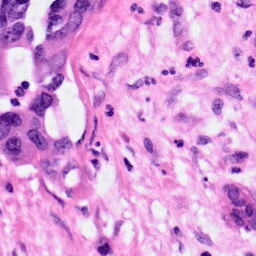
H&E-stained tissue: Pancreatic